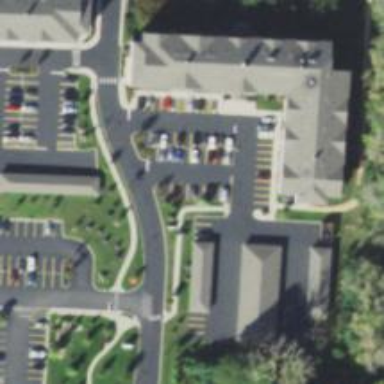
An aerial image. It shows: Path that serves as footway.